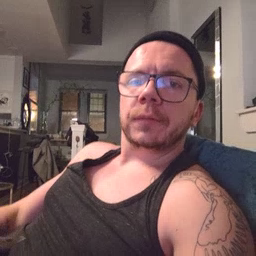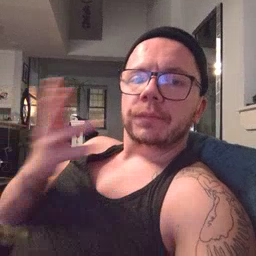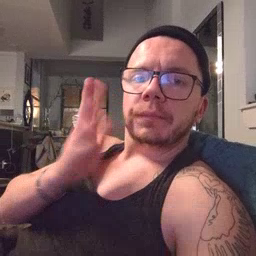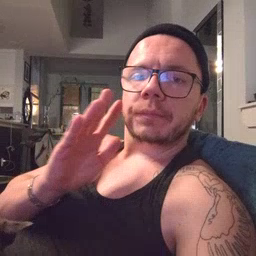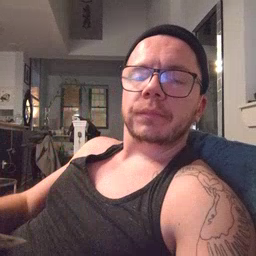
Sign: finish